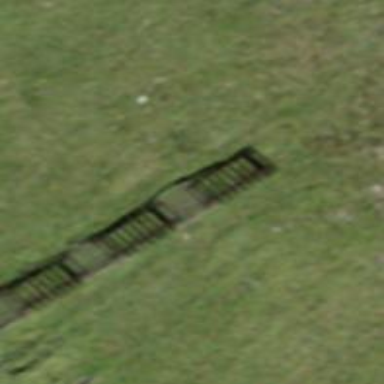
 designed to mitigate snow accumulations in specific area."